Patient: sex M, age 64
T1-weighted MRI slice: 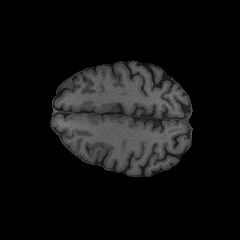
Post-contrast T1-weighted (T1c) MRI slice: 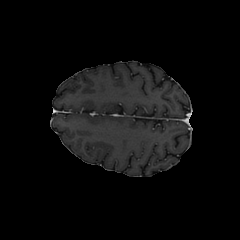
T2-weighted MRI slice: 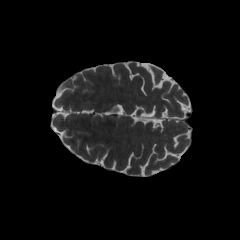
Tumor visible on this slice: no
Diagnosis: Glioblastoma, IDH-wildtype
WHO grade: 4